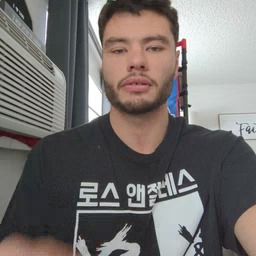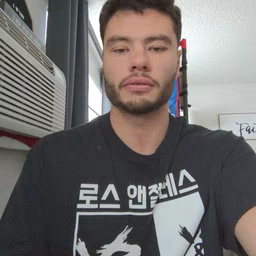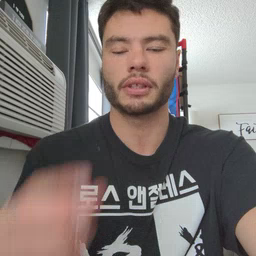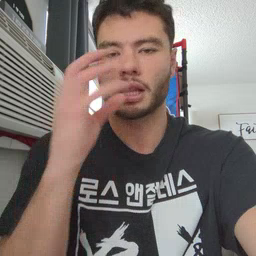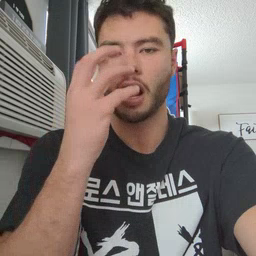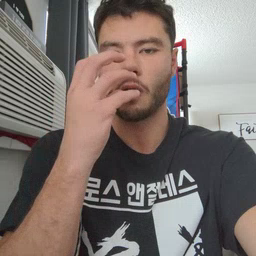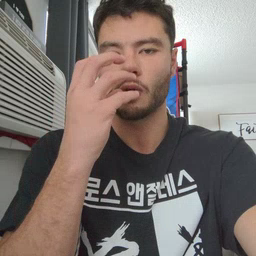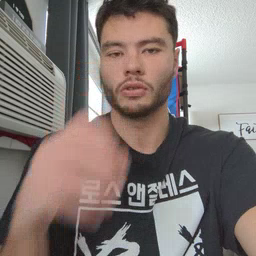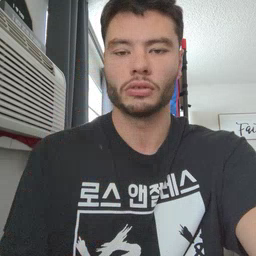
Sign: clown